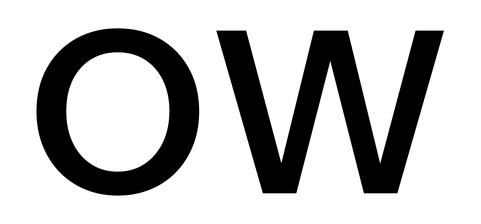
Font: InstrumentSans_SemiBold